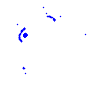
Particle: kaon